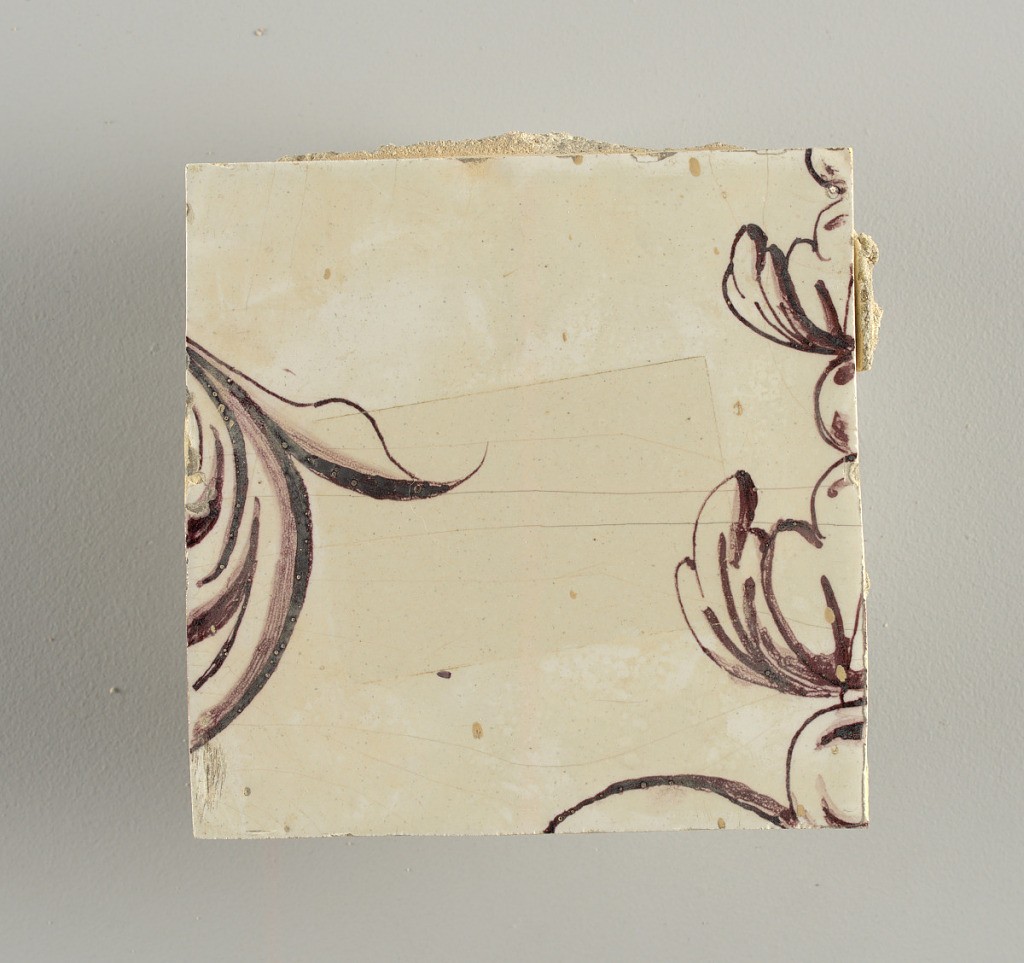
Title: Wall facing
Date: ca. 1725
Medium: tin-glazed earthenware, underglaze
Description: Running design for a frieze or a dado, composed of scrolls of foliage and strapwork, and four repeating motifs--a seated woman in a small upright oval medallion, a putto seated on a rocailled base, and strapwork in axial pattern.  The various panels, A to F, show various repeats of the same design, all being five tiles high and a varying number of tiles wide.